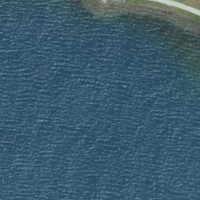
EUNIS habitat code: 14
Species observed at this site:
Aythya fuligula